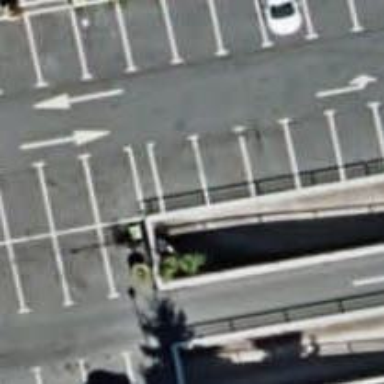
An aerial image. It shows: Parking entrance.